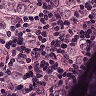
Metastatic tissue present: yes